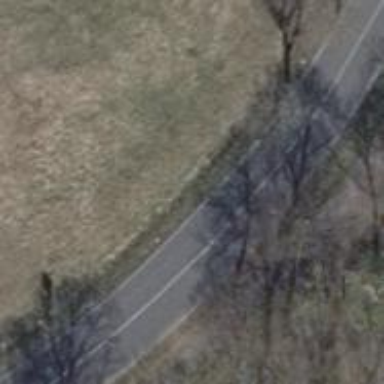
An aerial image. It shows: Asphalt road classified as primary highway.